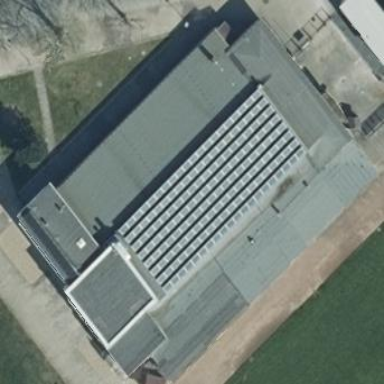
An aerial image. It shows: Sports hall building.